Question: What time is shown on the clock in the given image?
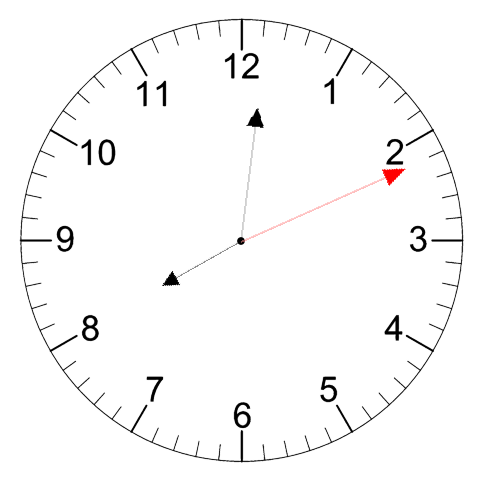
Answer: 08:01:11